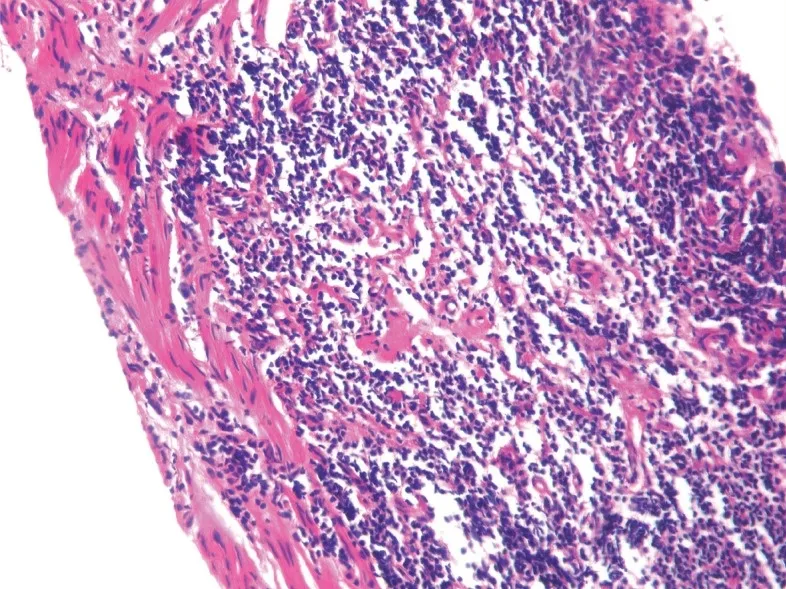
Hematoxylin and eosin (H & E) stained image showing sheets of cells having hyperchromatic nuclei at 10x magnification.
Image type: pathology (h&e)